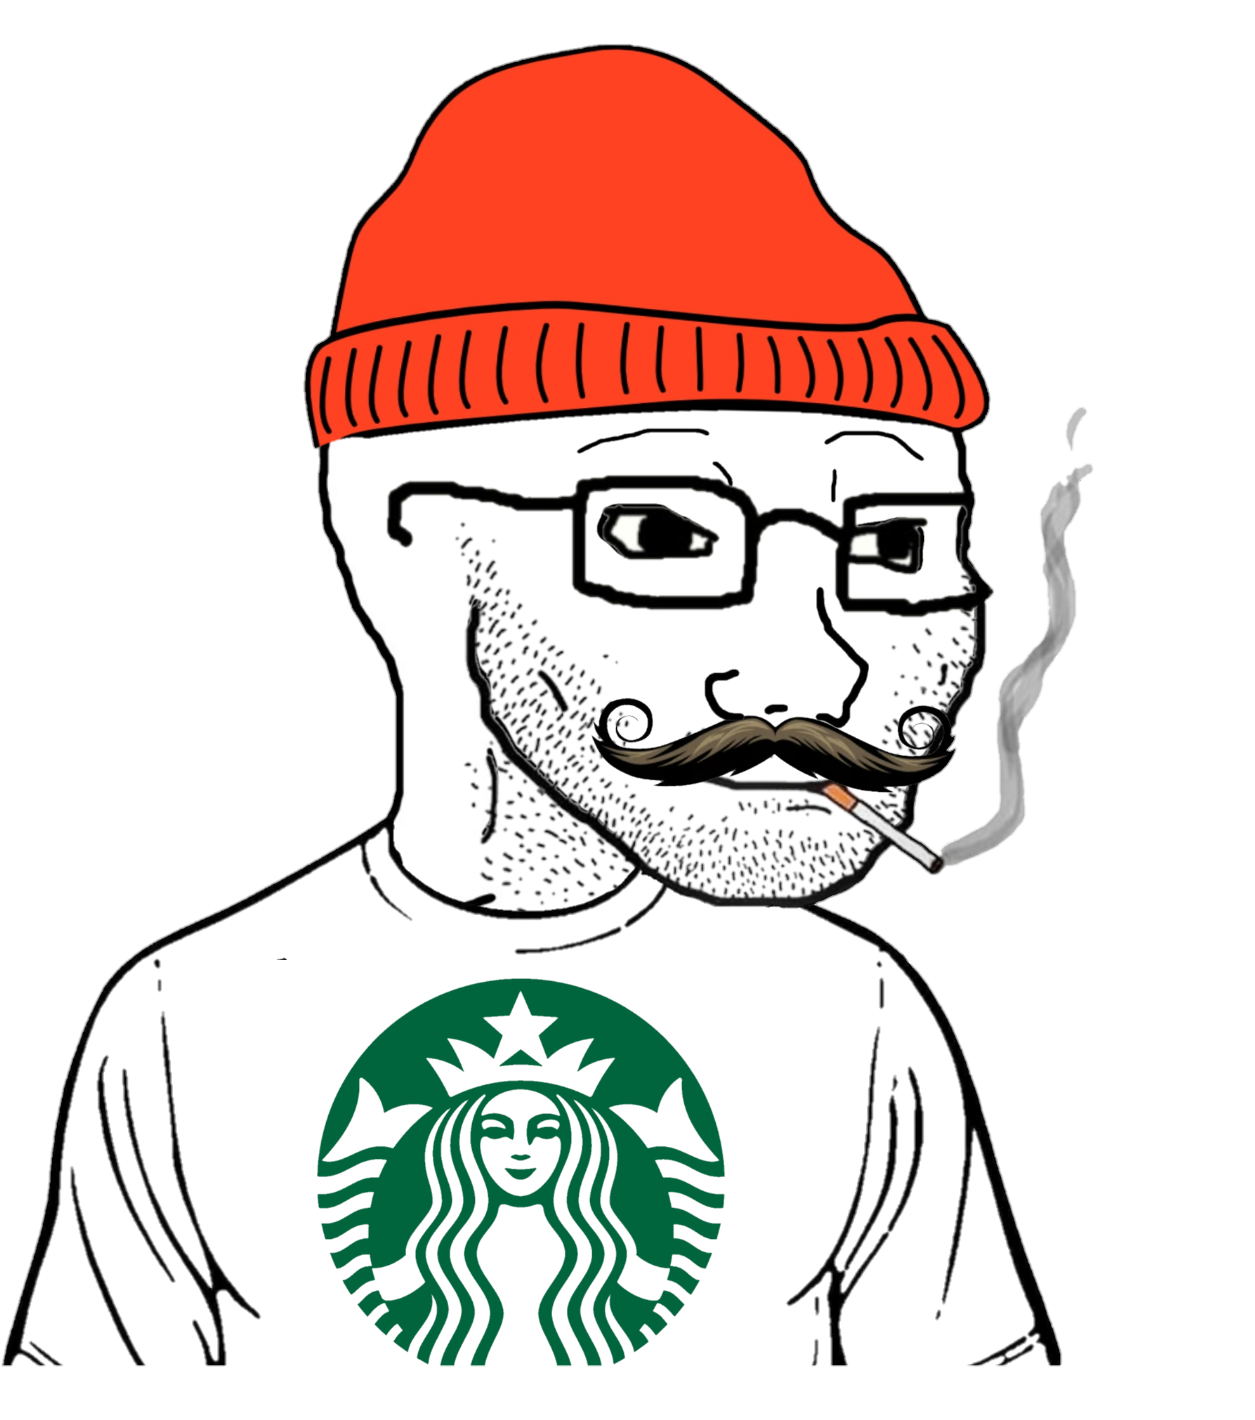
Label: 5_Doomer